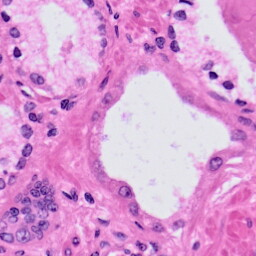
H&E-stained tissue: Prostate